Field crop: tomato
Growth stage: 1
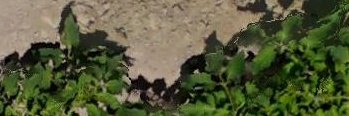
Species: tomato